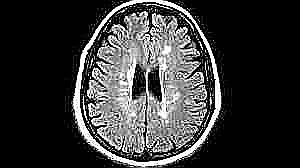
Label: notumor